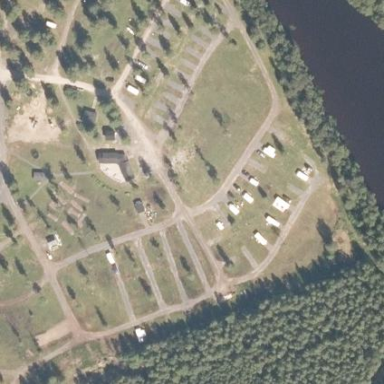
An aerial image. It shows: Caravan site with tents and caravans. The site also features playground.